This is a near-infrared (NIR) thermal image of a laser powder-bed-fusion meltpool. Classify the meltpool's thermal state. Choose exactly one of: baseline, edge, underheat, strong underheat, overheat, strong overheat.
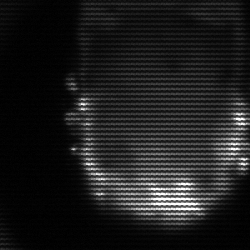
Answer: baseline